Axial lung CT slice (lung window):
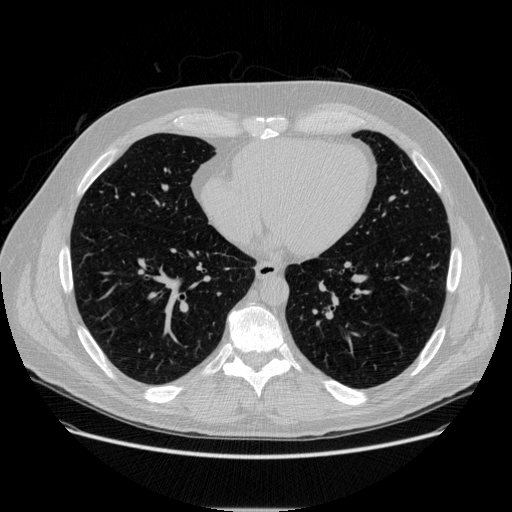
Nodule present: no